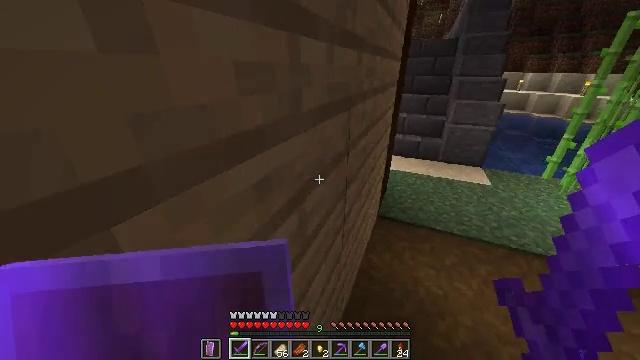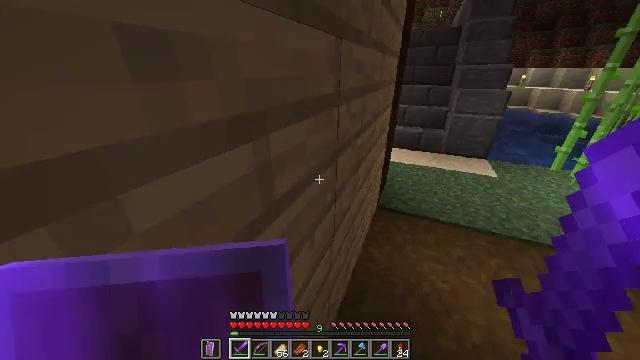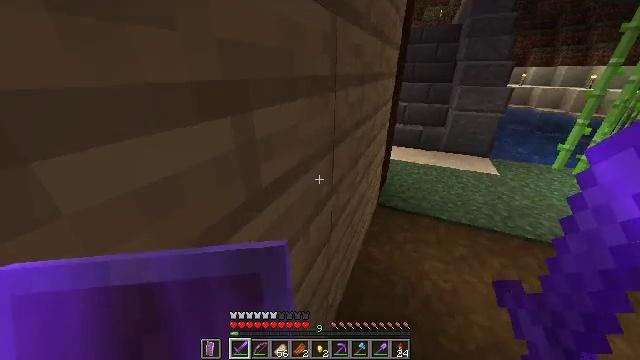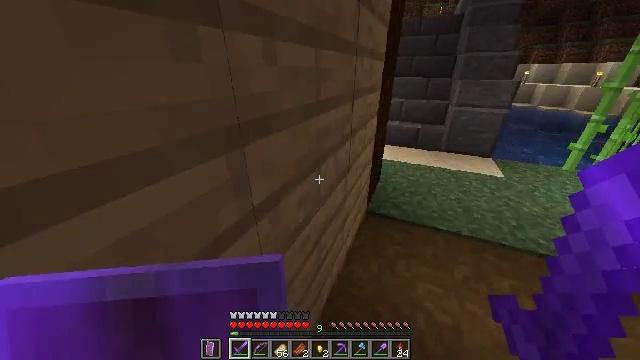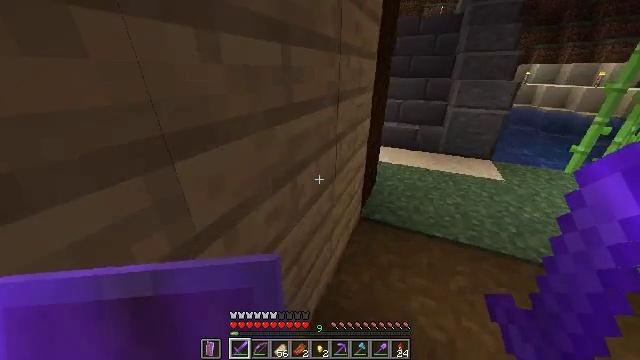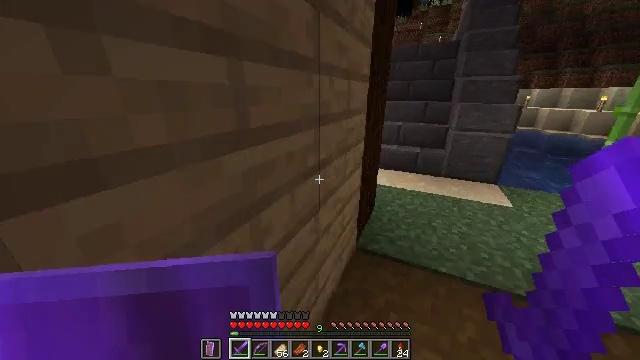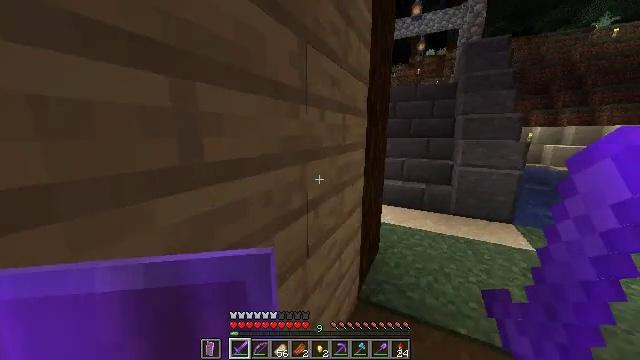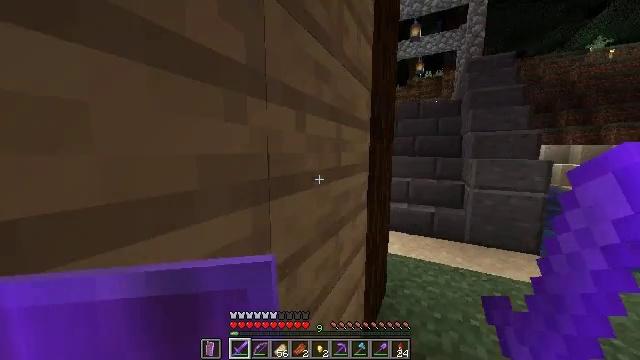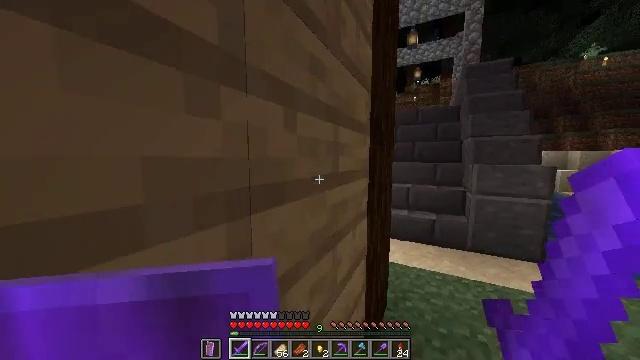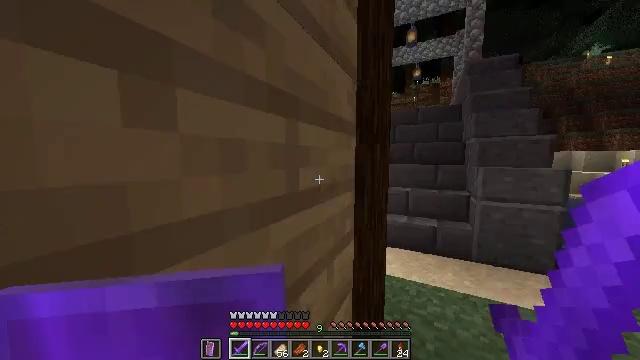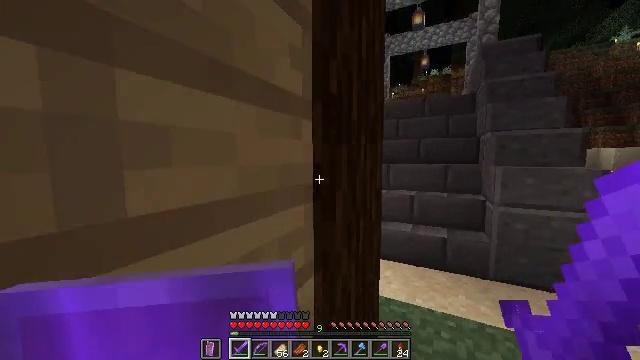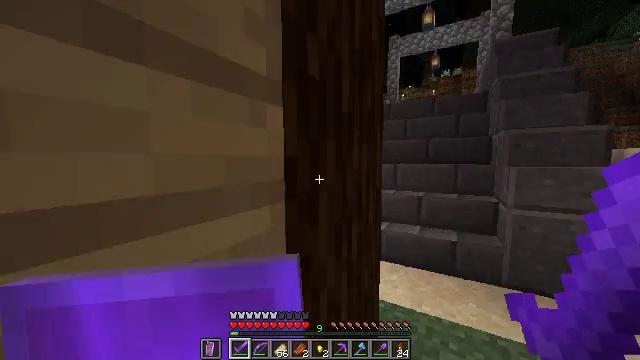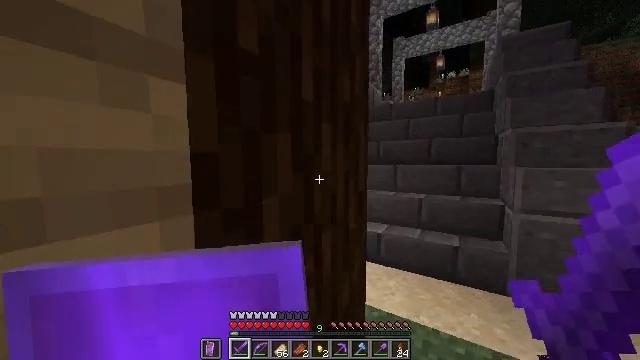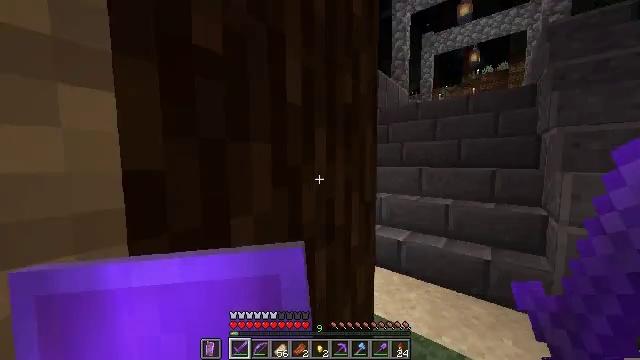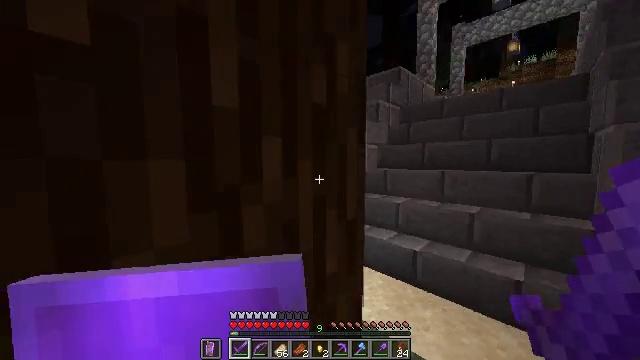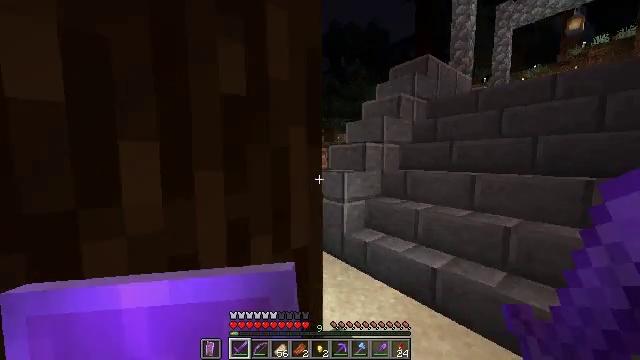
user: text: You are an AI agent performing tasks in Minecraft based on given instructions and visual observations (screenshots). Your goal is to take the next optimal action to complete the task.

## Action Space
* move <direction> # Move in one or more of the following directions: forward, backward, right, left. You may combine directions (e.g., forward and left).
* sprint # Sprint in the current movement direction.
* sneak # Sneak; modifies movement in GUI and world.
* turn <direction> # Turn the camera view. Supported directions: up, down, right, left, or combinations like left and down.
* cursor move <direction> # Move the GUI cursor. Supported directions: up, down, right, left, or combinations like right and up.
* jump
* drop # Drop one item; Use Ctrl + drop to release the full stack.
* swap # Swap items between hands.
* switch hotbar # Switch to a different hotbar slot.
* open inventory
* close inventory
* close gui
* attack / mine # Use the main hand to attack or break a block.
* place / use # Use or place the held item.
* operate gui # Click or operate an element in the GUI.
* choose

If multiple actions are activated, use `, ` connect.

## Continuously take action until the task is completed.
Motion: motion action
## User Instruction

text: Attack the spruce trapdoor to gather it.
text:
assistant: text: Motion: move forward and move right, sprint
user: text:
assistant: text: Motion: move forward and move right, sprint
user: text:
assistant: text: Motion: move forward and move right, sprint
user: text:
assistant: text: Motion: move forward and move right, sprint
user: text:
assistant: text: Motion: move forward, sprint, turn left and up
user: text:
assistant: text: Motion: move forward, sprint, turn left and up
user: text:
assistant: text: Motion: move forward, sprint, turn up
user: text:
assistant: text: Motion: move forward, sprint, turn up
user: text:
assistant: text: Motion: move forward and move right, sprint
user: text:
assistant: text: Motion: move forward and move right, sprint
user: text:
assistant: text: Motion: move forward and move right, sprint, turn left
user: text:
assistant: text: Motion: move forward and move right, sprint, turn left
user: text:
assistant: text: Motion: move forward and move right, sprint, turn left
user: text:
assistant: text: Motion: move forward and move right, sprint, turn left
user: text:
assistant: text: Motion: move forward and move right, sprint, turn left
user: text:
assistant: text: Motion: move forward and move right, sprint, turn left
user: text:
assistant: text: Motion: move forward, sprint, turn left
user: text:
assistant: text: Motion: move forward, sprint, turn left
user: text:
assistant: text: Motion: move forward, sprint
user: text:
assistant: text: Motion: move forward, sprint
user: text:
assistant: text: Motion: move forward and move right, sprint
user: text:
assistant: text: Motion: move forward and move right, sprint
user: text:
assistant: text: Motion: move forward and move right, sprint, turn left
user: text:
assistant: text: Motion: move forward and move right, sprint, turn left
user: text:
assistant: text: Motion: move forward, sprint, turn left
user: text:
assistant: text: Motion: move forward, sprint
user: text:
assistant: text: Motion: move forward, sprint
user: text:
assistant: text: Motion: move forward, sprint
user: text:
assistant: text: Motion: move forward, sprint
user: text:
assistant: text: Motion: move forward, sprint, turn right